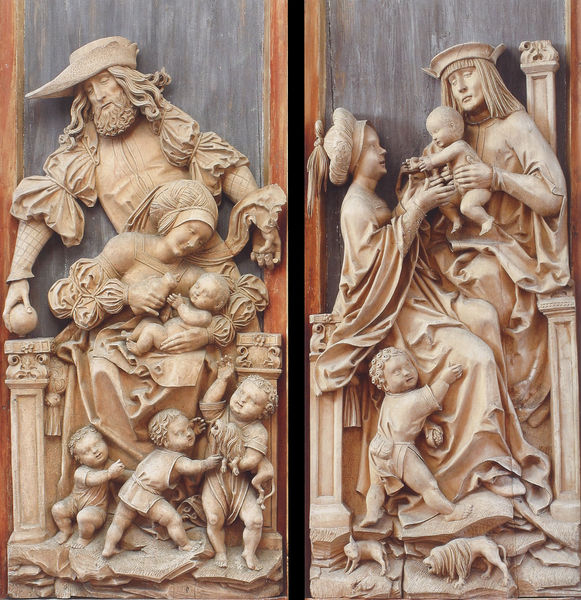
Titel: Bieselbach, Gemeinde Horgau bei Augsburg, Kapelle hl. Franziskus Xaverius, Hochaltar
Standort: Bieselbach, Kapelle hl. Franziskus Xaverius (EU - D - Bayern)
Schlagwörter: mann, nackt, menschen, sitzen, braun, frau, holz, hut, kleid, stuhl, säule, hund, haube, bart, flasche, mütze, arm, stein, familie, kind, mutter, paar, vater, locken, kinder, krug, skulptur, relief, baby, spielen, plastik, katze, schwein, kugel, schnitzerei, maria, babies, geschnitzt, josef, säugen